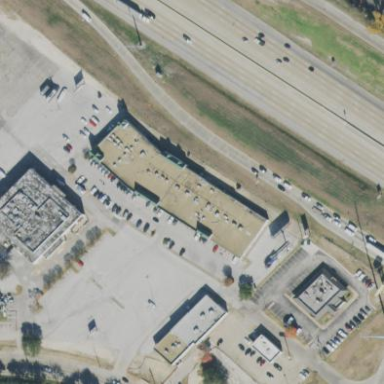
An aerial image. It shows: Retail area.